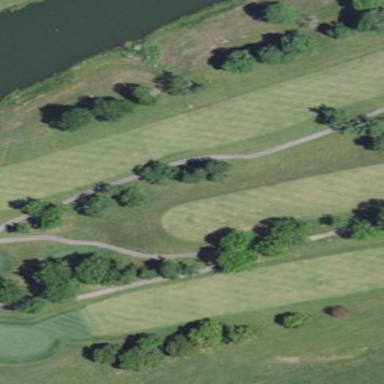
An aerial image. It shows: Grassy area designated as golf fairway.